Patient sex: M
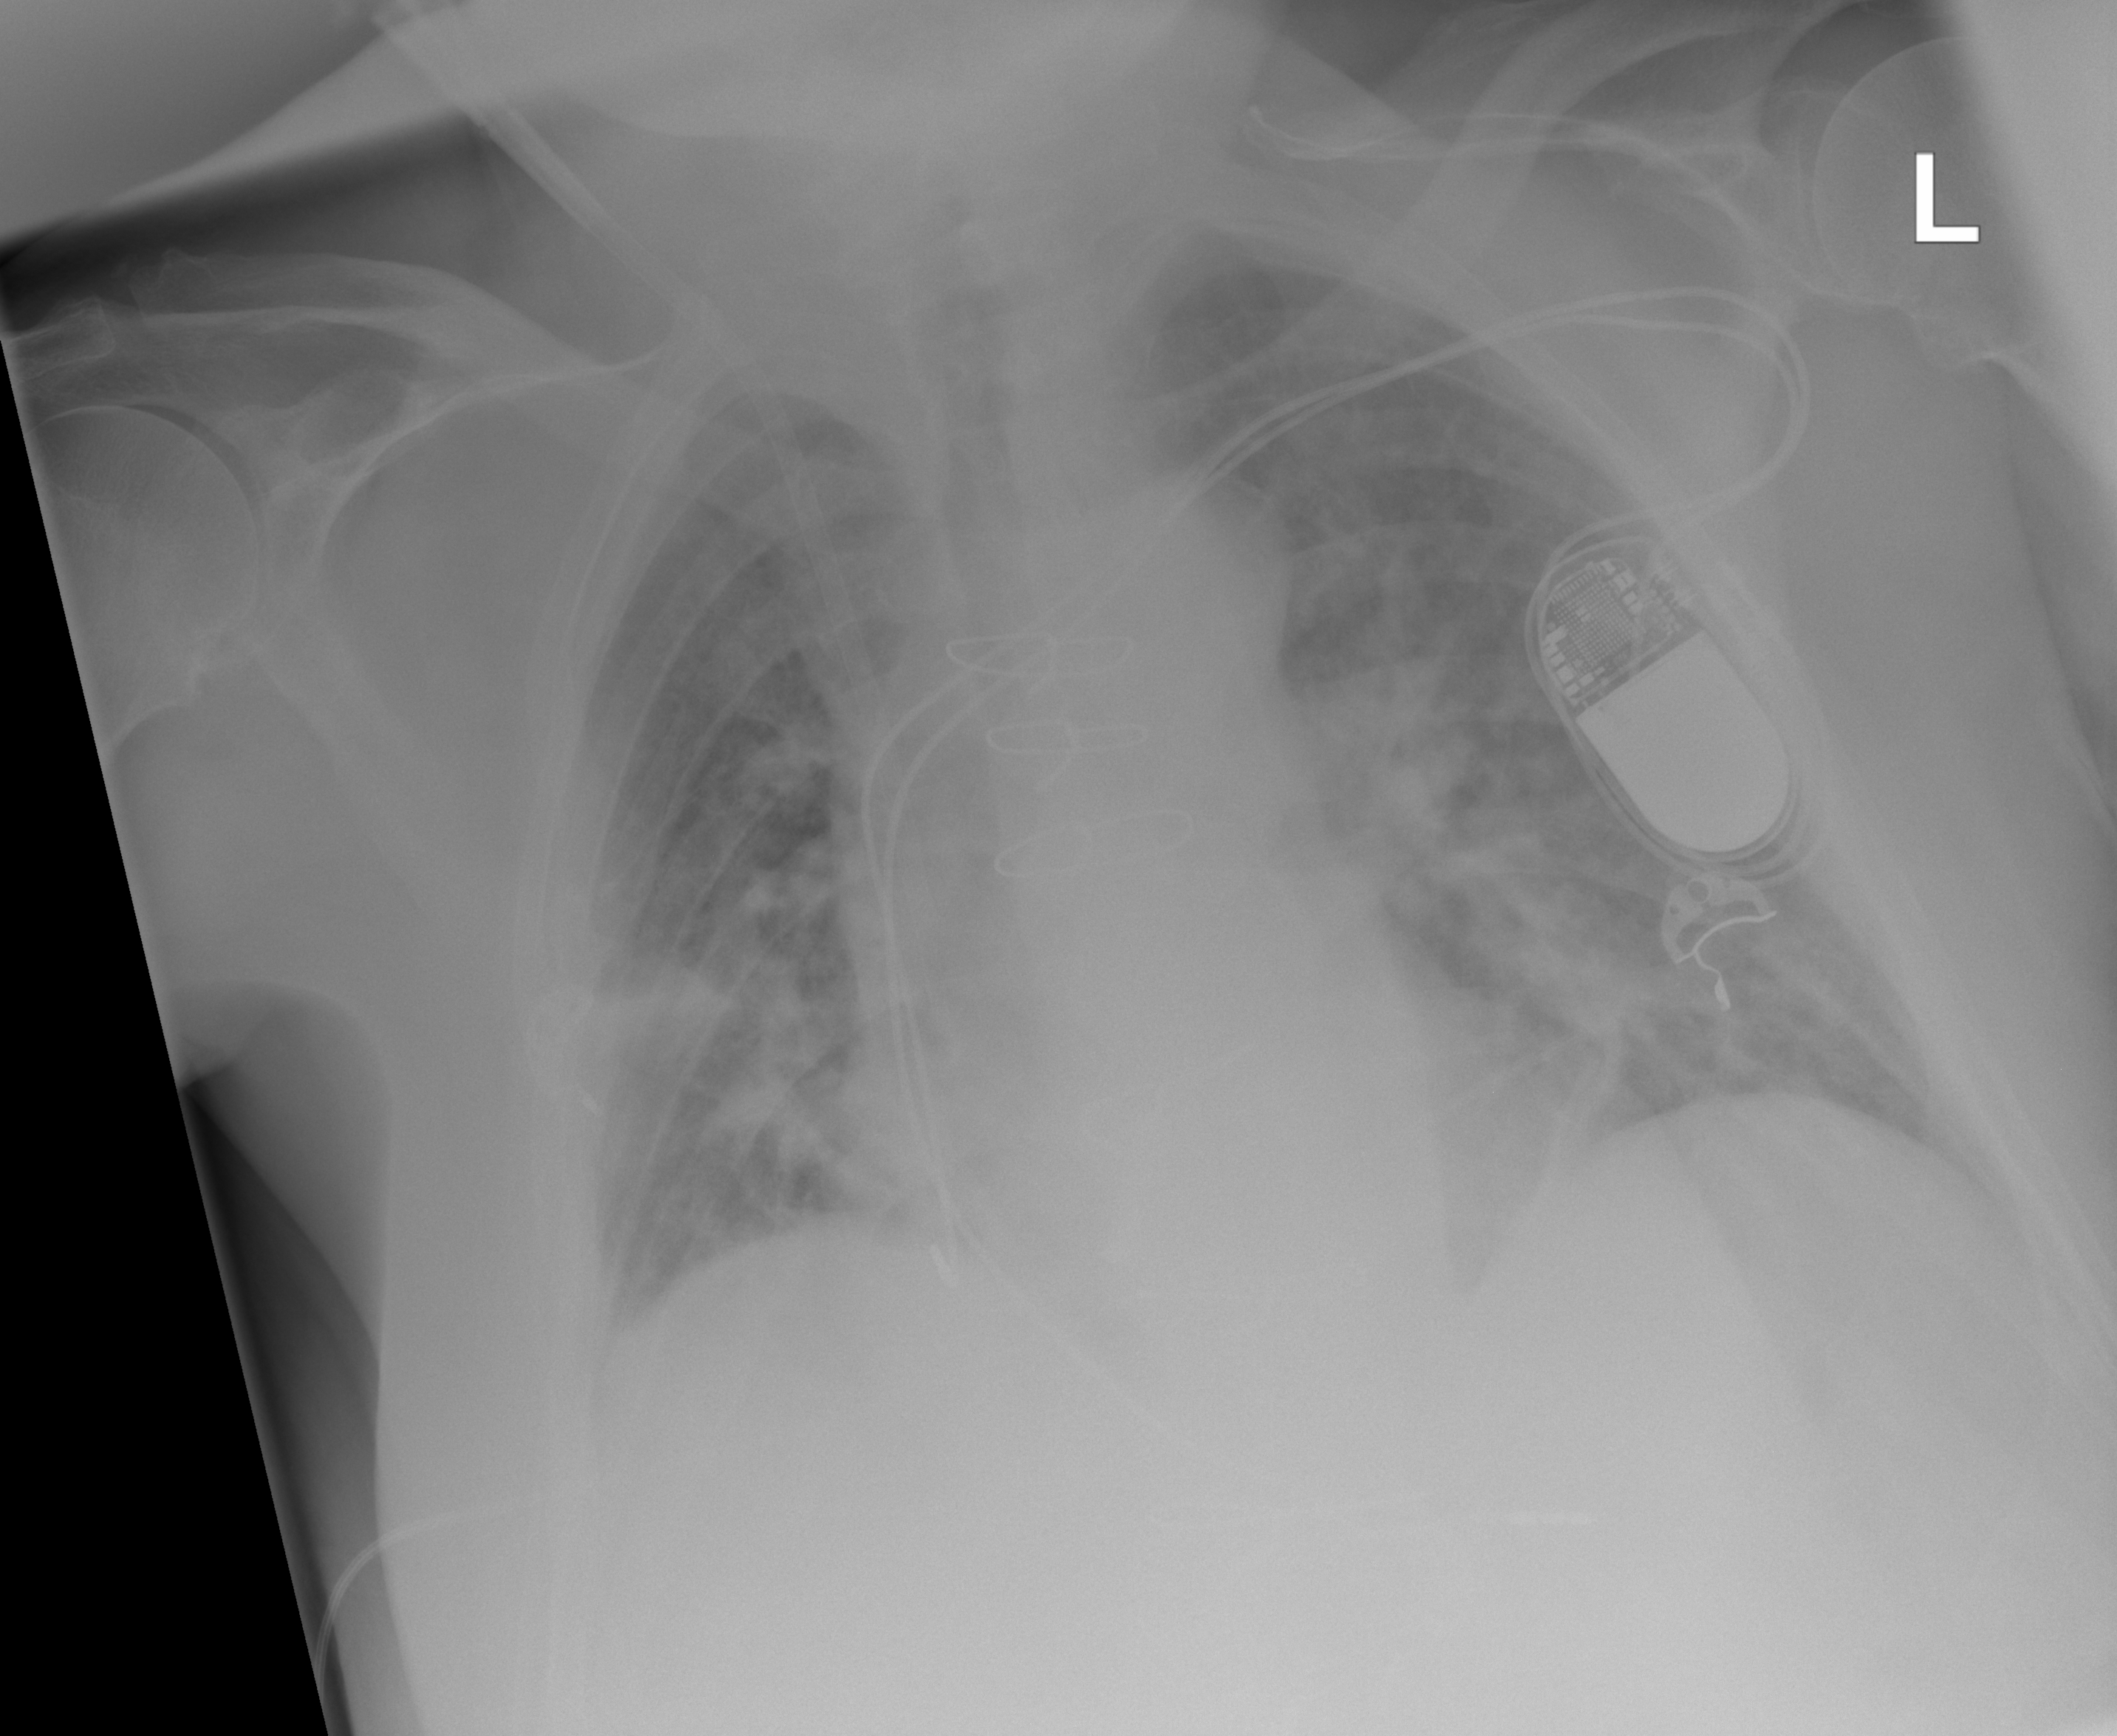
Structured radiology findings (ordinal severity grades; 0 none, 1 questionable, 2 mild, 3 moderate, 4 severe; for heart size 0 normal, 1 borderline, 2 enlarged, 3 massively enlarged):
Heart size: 0
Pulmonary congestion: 0
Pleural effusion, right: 0
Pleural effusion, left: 0
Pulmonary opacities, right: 1
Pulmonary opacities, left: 1
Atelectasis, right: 2
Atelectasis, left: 2